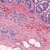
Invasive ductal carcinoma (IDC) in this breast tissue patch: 1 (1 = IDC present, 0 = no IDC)